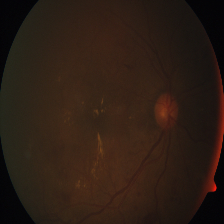
Diabetic retinopathy grade: Severe